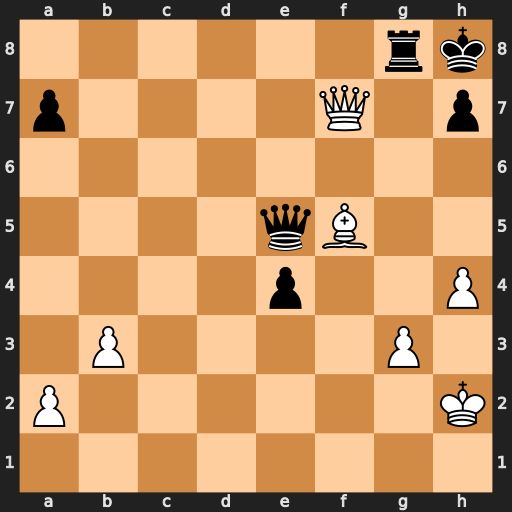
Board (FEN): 6rk/p4Q1p/8/4qB2/4p2P/1P4P1/P6K/8
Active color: w
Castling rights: -
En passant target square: -
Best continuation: Qxh7#